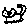
Label: cat